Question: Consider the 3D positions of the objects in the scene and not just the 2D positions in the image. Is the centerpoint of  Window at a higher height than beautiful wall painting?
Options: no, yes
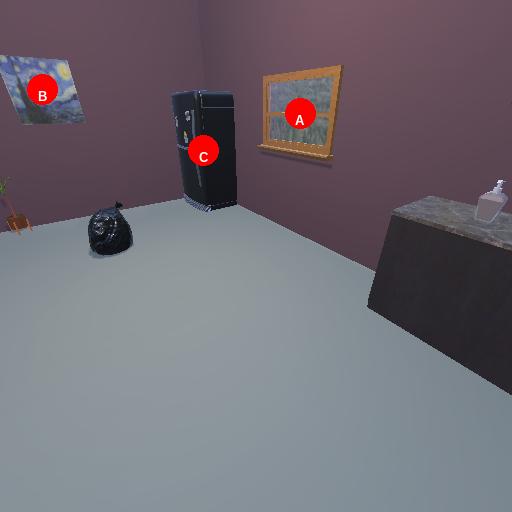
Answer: no